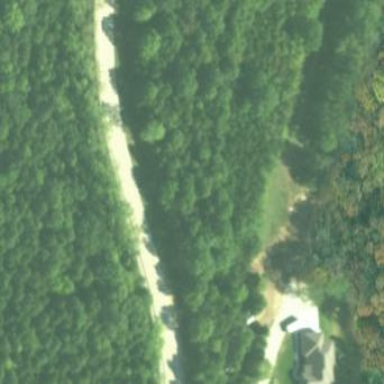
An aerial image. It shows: Evergreen woodland with needle-leaved trees.